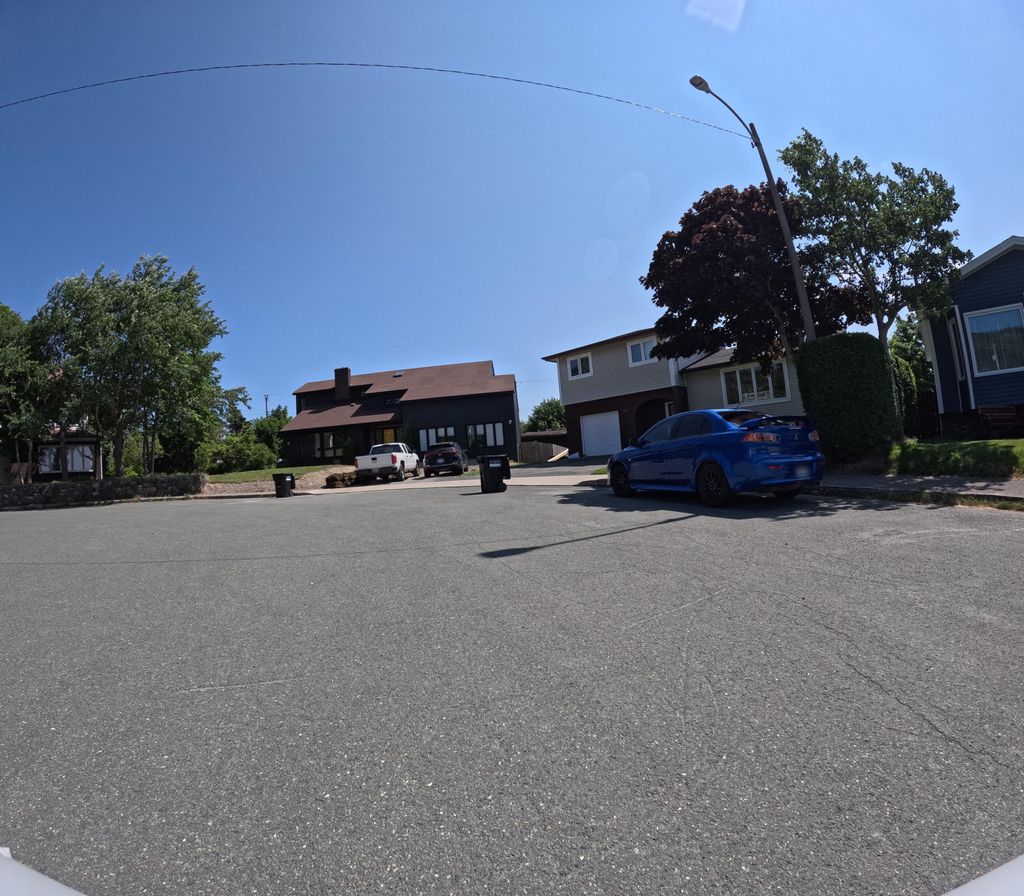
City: st_johns